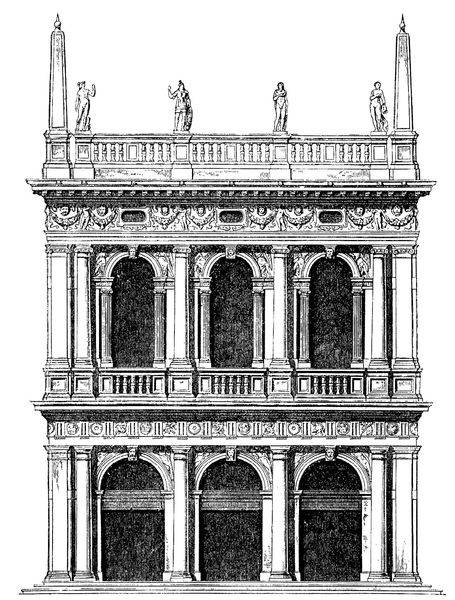
Titel: Libreria Vecchia, Bibliothek von San Marco in Venedig
Künstler: Jacopo Sansovino
Standort: Venedig (EU - I - Venetien)
Schlagwörter: nackt, weiß, frauen, fenster, schwarz, skizze, säule, säulen, zeichnung, dach, gebäude, haus, architektur, brüstung, figur, spitzen, rund, balkon, relief, bogen, fassade, figuren, rundbogen, treppe, verzierung, stuck, geländer, stufen, steinmetz, bögen, eingänge, tusche, eckig, palast, balustrade, druck, radierung, stich, rathaus, skulpturen, plastiken, statuen, zeus, obelisk, druch, bauwerk, aufriss, bauplan, zweistöckig, architekur, stauen, farauen, steinmetzarbeiten, rahaus, eingägne, baiplan